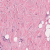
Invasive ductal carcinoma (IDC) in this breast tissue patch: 0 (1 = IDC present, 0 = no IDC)